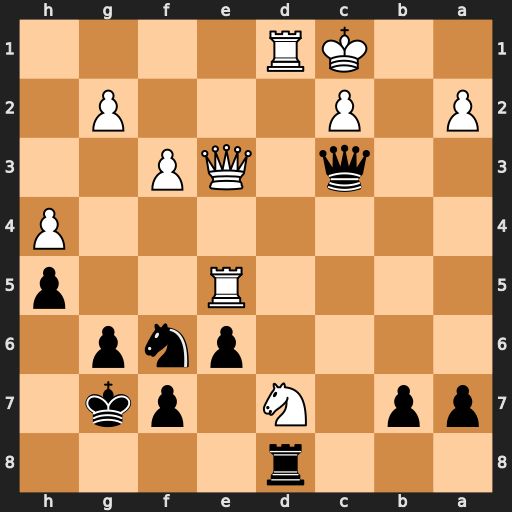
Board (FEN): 3r4/pp1N1pk1/4pnp1/4R2p/7P/2q1QP2/P1P3P1/2KR4
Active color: b
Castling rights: -
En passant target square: -
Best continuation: Qa1+ Kd2 Rxd7+